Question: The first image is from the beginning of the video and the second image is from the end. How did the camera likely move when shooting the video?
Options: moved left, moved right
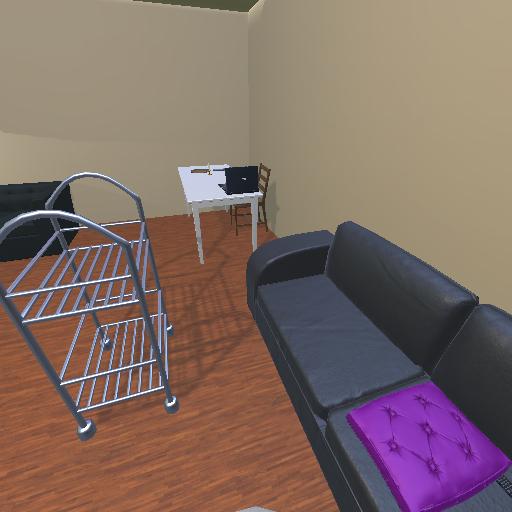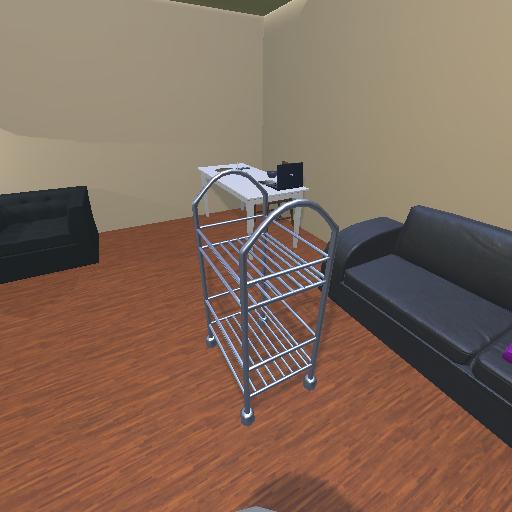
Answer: moved left